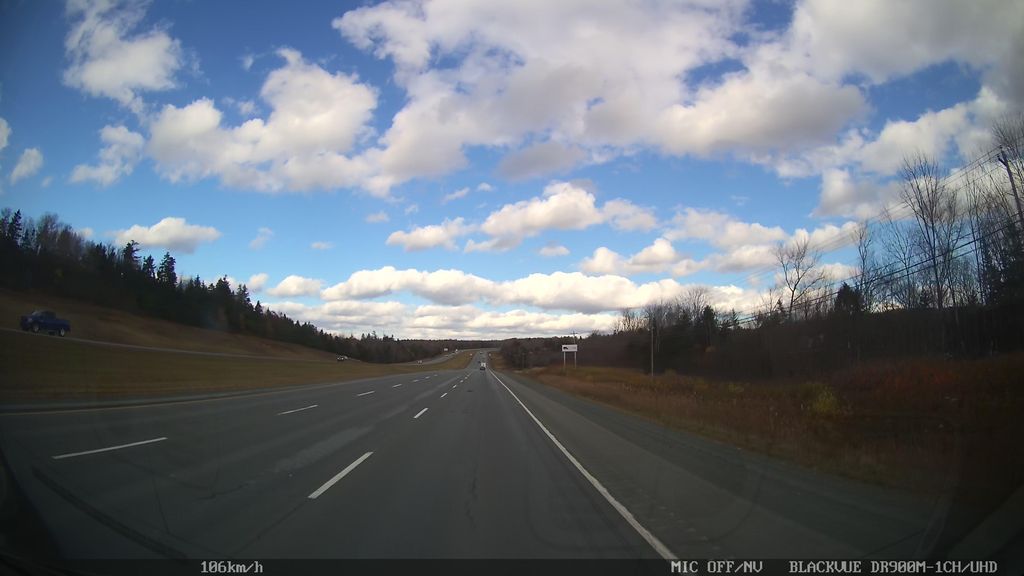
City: halifax